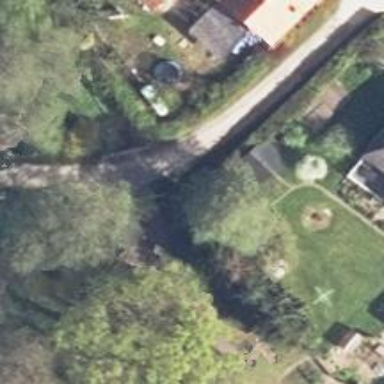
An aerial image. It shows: Culvert tunnel.